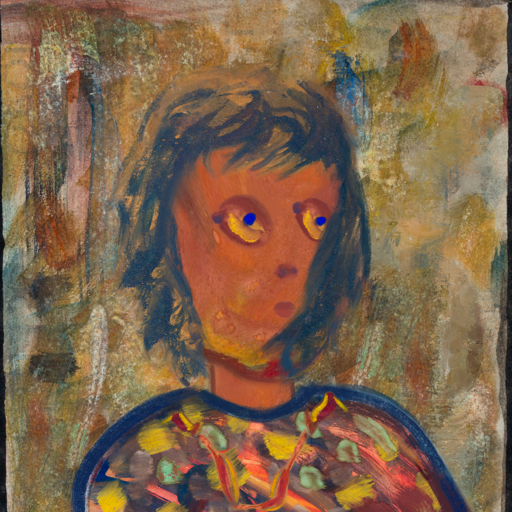
Background: Pipe, Head And Neck Side: Mother_And_Son_Son, Face Side: Mother_And_Son_Son, Bust: Mother_And_Son_Mother, Hair Side: In_The_Sun, Head Accessory: Blank, Second Necklace: Gypsy_Mother_1, Necklace: Blank, Baby: Blank